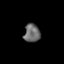
Tissue: lung
Cell type: Epithelial cells
Senescence score: 0.2419
Nuclear area (px): 289
Mean DAPI intensity: 106.048